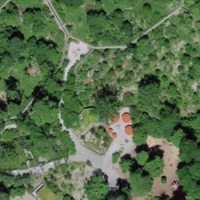
EUNIS habitat code: 53
Species observed at this site:
Prunus spinosa
Fagus sylvatica
Erithacus rubecula